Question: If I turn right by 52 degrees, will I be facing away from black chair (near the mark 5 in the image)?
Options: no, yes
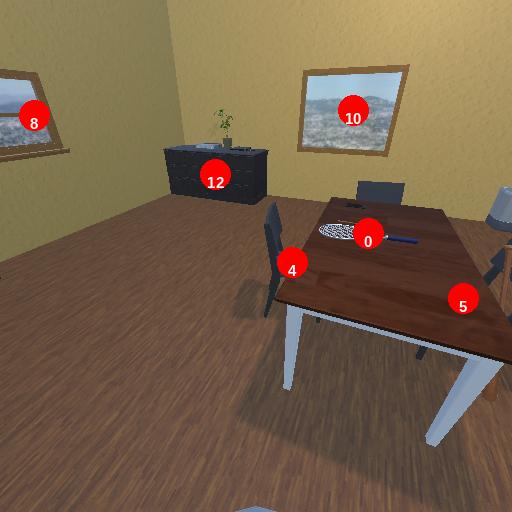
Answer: no